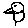
Label: bird